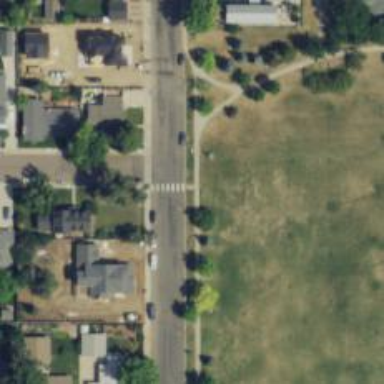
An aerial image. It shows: Marked crossing on footway.